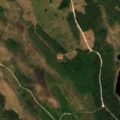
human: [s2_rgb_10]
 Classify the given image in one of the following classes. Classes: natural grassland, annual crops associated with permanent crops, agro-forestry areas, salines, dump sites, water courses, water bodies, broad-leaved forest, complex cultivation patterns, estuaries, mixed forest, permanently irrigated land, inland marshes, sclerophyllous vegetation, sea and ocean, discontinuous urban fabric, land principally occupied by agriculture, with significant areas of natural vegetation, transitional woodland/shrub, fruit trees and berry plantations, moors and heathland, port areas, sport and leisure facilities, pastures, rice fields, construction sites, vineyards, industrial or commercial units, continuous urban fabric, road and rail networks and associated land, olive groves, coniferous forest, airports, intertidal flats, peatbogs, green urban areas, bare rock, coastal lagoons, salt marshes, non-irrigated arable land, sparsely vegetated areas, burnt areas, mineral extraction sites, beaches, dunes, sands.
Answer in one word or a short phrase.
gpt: coniferous forest, mixed forest, transitional woodland/shrub